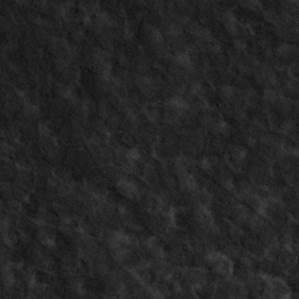
Label: non_frost